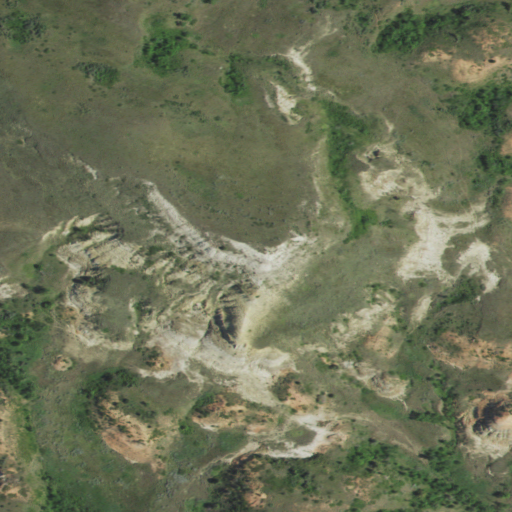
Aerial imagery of mountain in North Dakota named Burning Mine Butte containing shrub and grassland